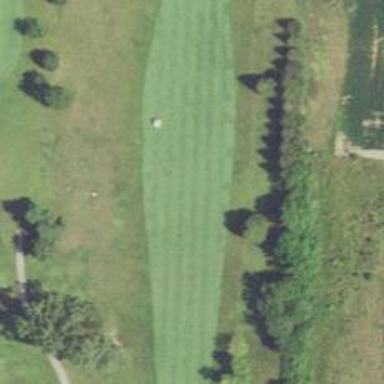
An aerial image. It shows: View of golf hole.